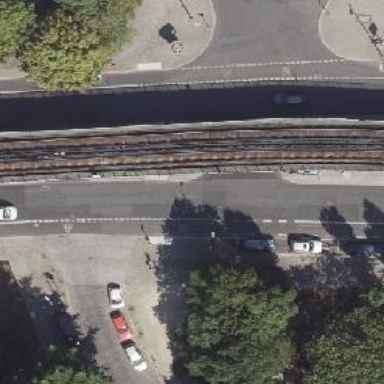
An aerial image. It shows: Unmarked crossing on asphalt footway.